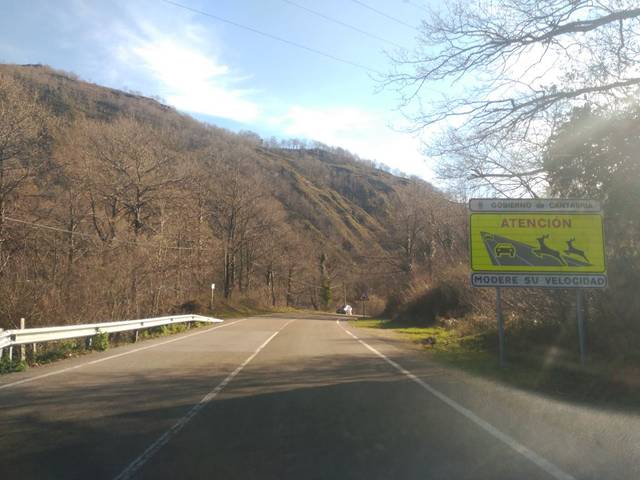
Region: Spain
Coordinates: 43.169, -4.289